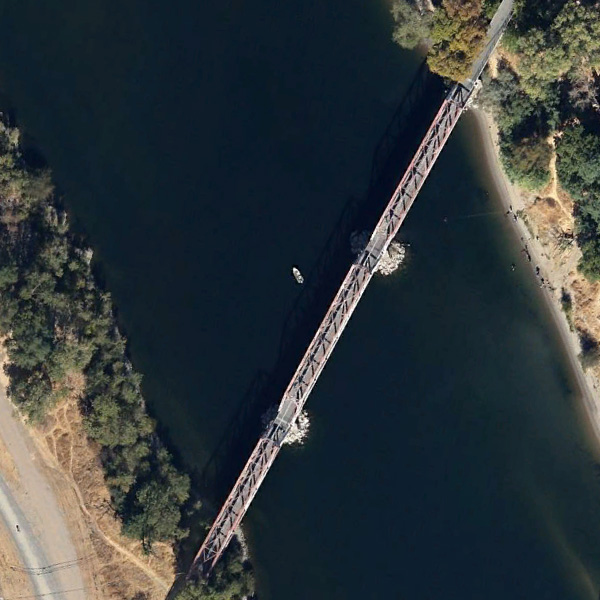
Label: Bridge